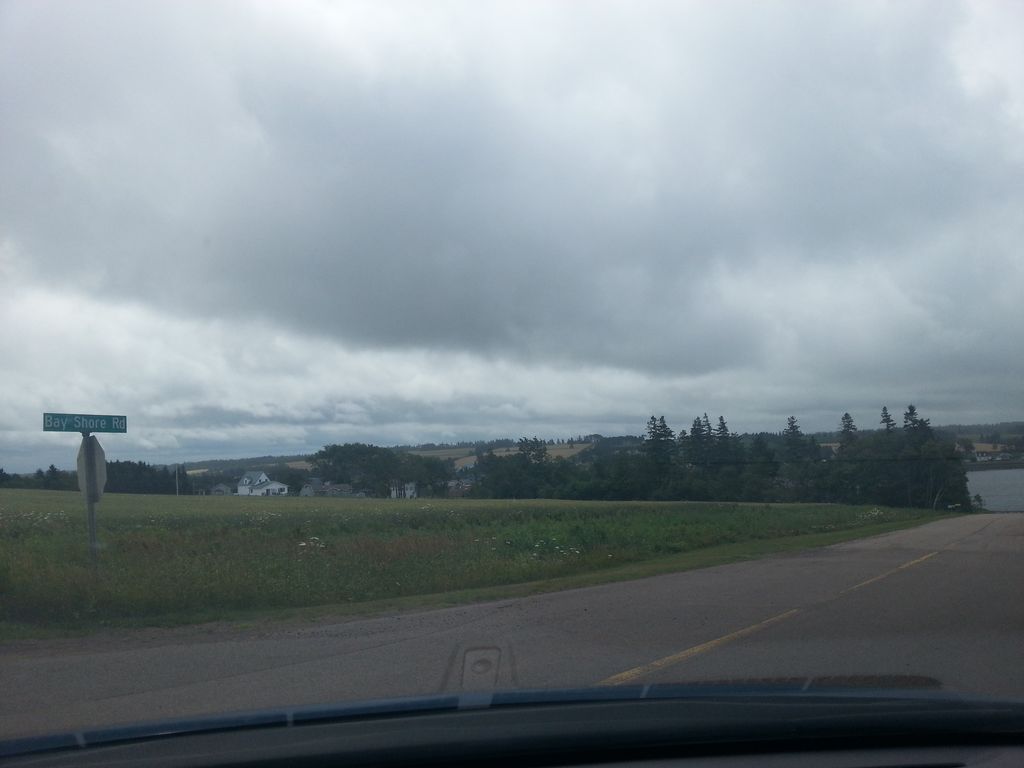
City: charlottetown